Field crop: maize
Growth stage: 2
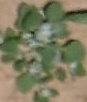
Species: chenopodium